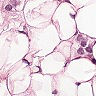
Metastatic tissue present: yes